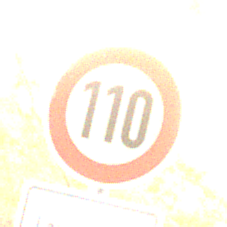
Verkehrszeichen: Geschwindigkeit110
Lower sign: HinweisDurchVerbaleAngabe6
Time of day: Midday
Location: Outdoor (Urban)
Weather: Clear
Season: NotSpecified
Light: Natural